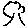
Label: tree